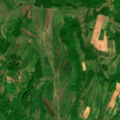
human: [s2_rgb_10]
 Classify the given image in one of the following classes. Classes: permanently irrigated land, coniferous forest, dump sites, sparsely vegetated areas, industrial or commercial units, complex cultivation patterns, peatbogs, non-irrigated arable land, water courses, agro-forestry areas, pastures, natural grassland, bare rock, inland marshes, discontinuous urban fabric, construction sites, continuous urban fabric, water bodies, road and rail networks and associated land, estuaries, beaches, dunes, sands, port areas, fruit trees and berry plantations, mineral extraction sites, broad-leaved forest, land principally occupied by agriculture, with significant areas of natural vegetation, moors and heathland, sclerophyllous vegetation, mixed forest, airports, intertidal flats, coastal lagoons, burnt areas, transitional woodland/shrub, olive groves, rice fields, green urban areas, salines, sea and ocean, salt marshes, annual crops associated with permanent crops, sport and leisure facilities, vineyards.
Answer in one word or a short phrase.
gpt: complex cultivation patterns, land principally occupied by agriculture, with significant areas of natural vegetation, broad-leaved forest, transitional woodland/shrub